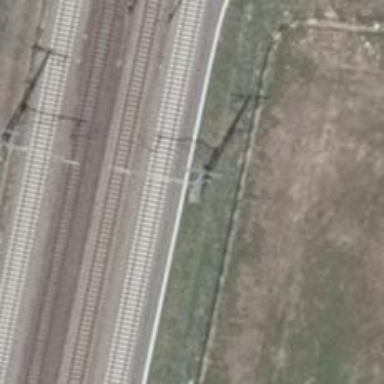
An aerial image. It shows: Power pole.